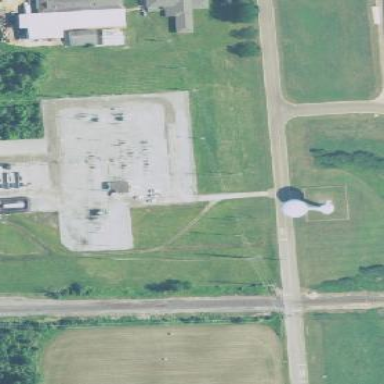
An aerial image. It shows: There is distribution substation enclosed by fence.